Aerial crown-view tile of a tropical tree (Barro Colorado Island, Panama), acquired 20241112:
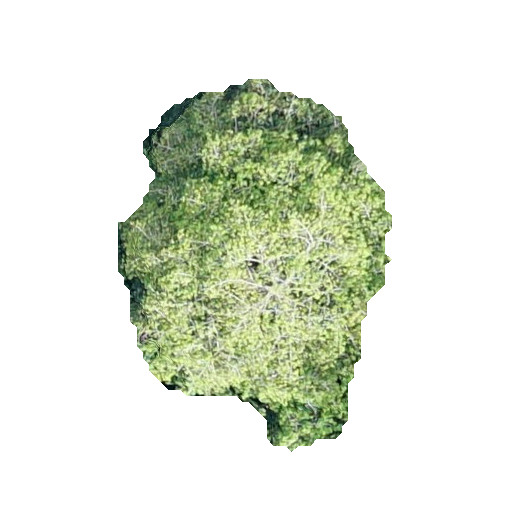
Species: Virola surinamensis
GBIF accepted scientific name: Virola surinamensis
Crown area: 110.582 m²